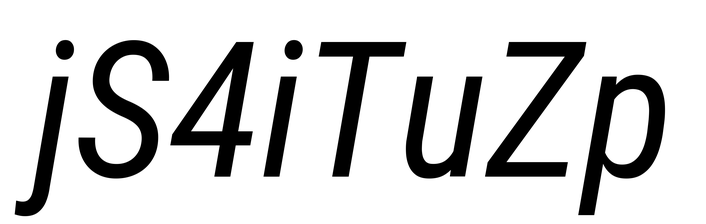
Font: Roboto-Italic_Condensed_Italic